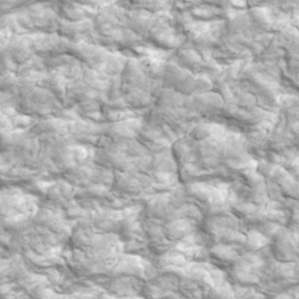
Label: non_frost